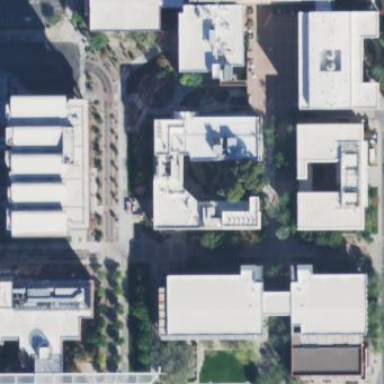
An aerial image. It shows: University building.